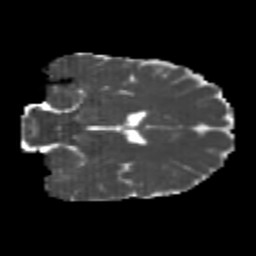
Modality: MD
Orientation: coronal
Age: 22
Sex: male
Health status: healthy
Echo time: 0.074 s